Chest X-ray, PA view. Patient: 60 years old, sex M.
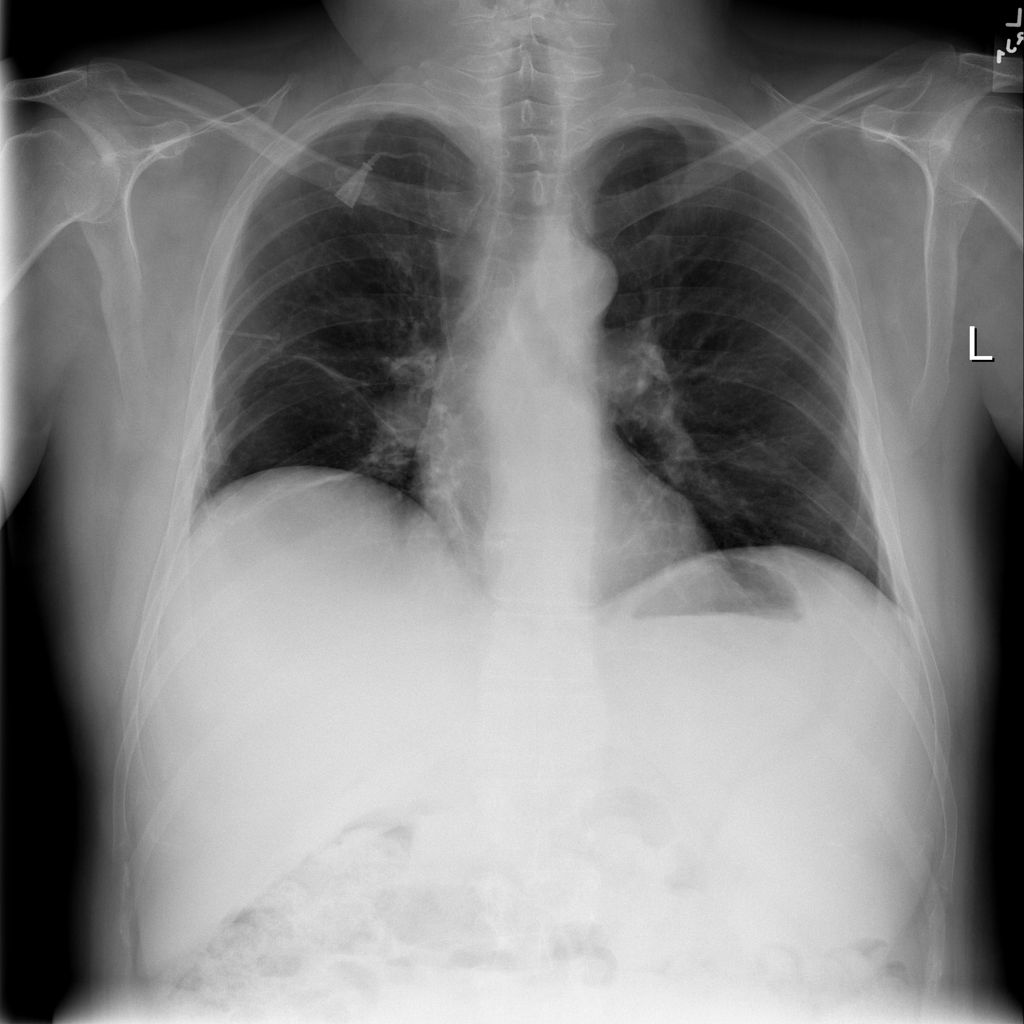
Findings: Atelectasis